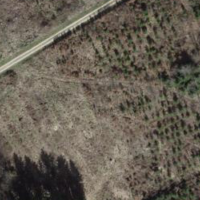
EUNIS habitat code: 44
Species observed at this site:
Artemisia vulgaris
Sambucus racemosa